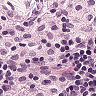
Metastatic tissue present: no